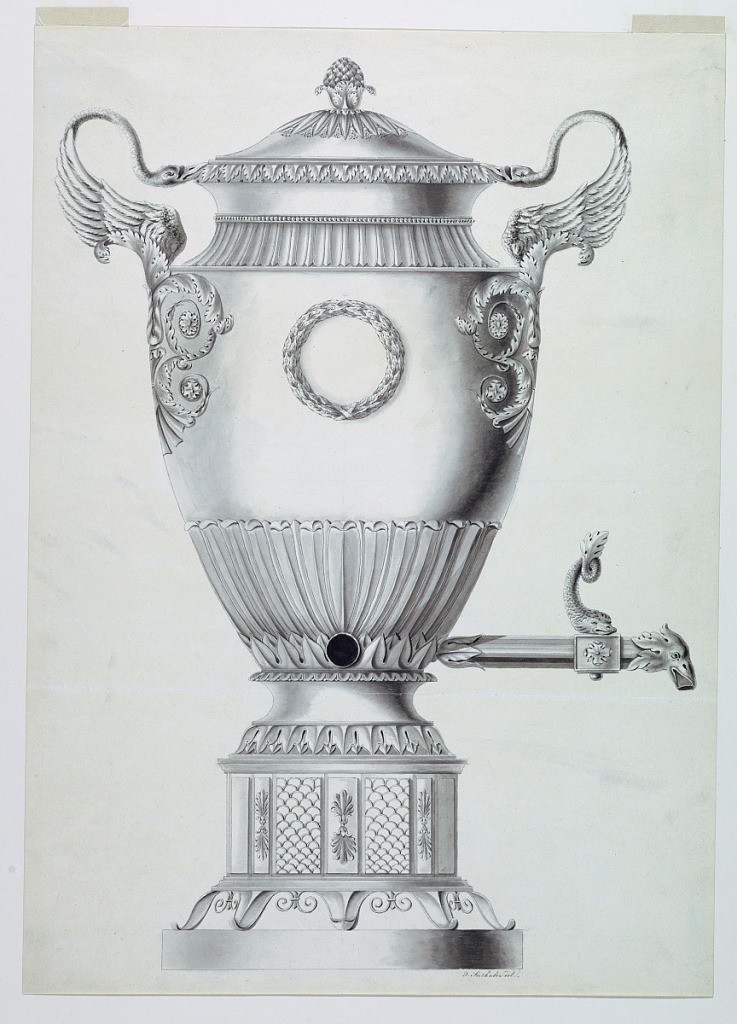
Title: Design for an Urn on a Stand
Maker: Joseph Anton Seethaler II, German, 1799–1868
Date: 1827-1835
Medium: Pen and black ink, brush and gray, black wash on paper
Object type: drawing
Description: The spout shown in right profile. The spout terminates in a bird's head, and a fish forms the valve handle. The body of the urn is decorated with leaf clusters and the handles are formed by swans springing from acanthus rinceaux. The stand is composed of acanthus leaf panels alternating with overlapping fan-shaped motifs.